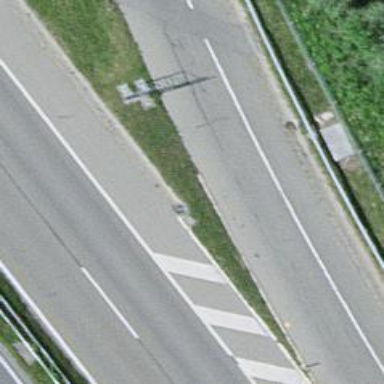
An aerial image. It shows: Asphalt motorway link.